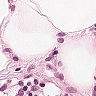
Metastatic tissue present: no